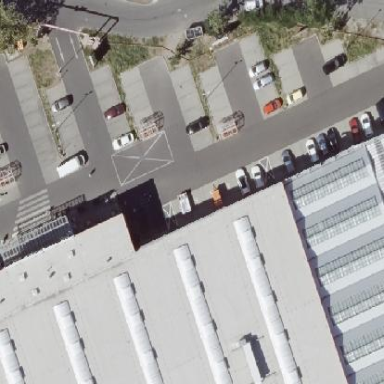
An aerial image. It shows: Parking area with surface made of both asphalt and paving stones.